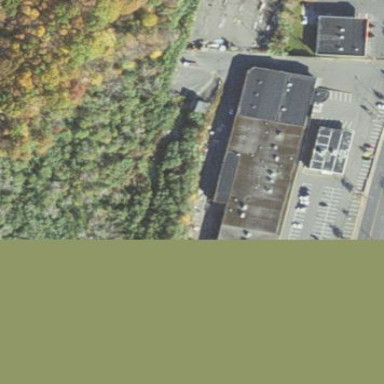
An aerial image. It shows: Retail area.